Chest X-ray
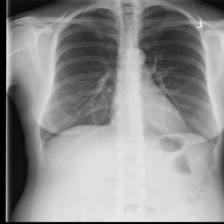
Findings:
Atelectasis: negative
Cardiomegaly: negative
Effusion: negative
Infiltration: negative
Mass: negative
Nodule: negative
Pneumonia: negative
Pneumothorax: negative
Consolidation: negative
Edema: negative
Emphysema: negative
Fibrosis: negative
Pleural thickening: negative
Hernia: negative